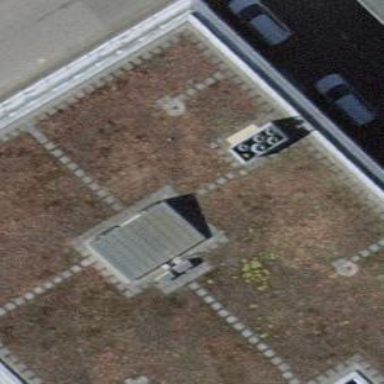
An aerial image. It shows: Solar power generator using photovoltaic panels.